Question: In this screenshot :

I want the three fields after the TextView "vidy" to be closer to each other. Here is the layout xml :
'''
<?xml version="1.0" encoding="utf-8"?>
<TableLayout xmlns:android="http://schemas.android.com/apk/res/android"
android:layout_width="match_parent"
android:layout_height="match_parent"
android:stretchColumns="*"
android:shrinkColumns="*"
style="@style/BazarStyle" >
<TableRow
android:id="@+id/tableRow1"
android:layout_width="fill_parent"
android:layout_height="wrap_content"
style="@style/BazarTitleStyle"
android:layout_span="5"
android:gravity="center"
android:layout_marginBottom="5dp">
<TextView
android:id="@+id/title_tv"
android:layout_width="wrap_content"
android:layout_height="fill_parent"
android:singleLine="true"
android:scrollHorizontally="true"
android:ellipsize="marquee"
android:marqueeRepeatLimit="marquee_forever"
android:textColor="#fff"
android:gravity="center"
style="@style/BazarStyleTransparent"/>
</TableRow>
<TableRow
android:id="@+id/tableRow2"
android:layout_width="fill_parent"
android:layout_height="wrap_content" >
<TextView
android:id="@+id/tvtype"
android:layout_width="wrap_content"
android:layout_height="wrap_content"
android:text="@string/od_type"
style="@style/BazarStyleLabel"
/>
<Spinner
android:id="@+id/type"
android:layout_width="fill_parent"
android:layout_height="wrap_content">
<requestFocus />
</Spinner>
</TableRow>
<TableRow
android:id="@+id/tableRow3"
android:layout_width="fill_parent"
android:layout_height="wrap_content" >
<TextView
android:id="@+id/tvproduit"
android:layout_width="wrap_content"
android:layout_height="wrap_content"
android:text="@string/od_product"
style="@style/BazarStyleLabel" />
<Spinner
android:id="@+id/produit"
android:layout_width="fill_parent"
android:layout_height="wrap_content"/>
</TableRow>
<TableRow
android:id="@+id/tableRow4"
android:layout_width="fill_parent"
android:layout_height="wrap_content" >
<TextView
android:id="@+id/tvtsena"
android:layout_width="wrap_content"
android:layout_height="wrap_content"
android:text="@string/od_market"
style="@style/BazarStyleLabel" />
<Spinner
android:id="@+id/tsena"
android:layout_width="fill_parent"
android:layout_height="wrap_content"/>
</TableRow>
<TableRow
android:id="@+id/tableRow5"
android:layout_width="fill_parent"
android:layout_height="wrap_content">
<TextView
android:id="@+id/tvqte"
android:layout_width="wrap_content"
android:layout_height="wrap_content"
android:text="@string/od_quantity"
style="@style/BazarStyleLabel" />
<EditText
android:id="@+id/qte"
android:layout_width="fill_parent"
android:layout_height="wrap_content"
android:inputType="number"/>
<EditText
android:id="@+id/fatra_qte"
android:layout_width="fill_parent"
android:layout_height="wrap_content"/>
</TableRow>
<TableRow
android:id="@+id/tableRow6"
android:layout_width="fill_parent"
android:layout_height="wrap_content">
<TextView
android:id="@+id/tvnorme"
android:layout_width="wrap_content"
android:layout_height="wrap_content"
android:text="@string/od_norm"
style="@style/BazarStyleLabel" />
<EditText
android:id="@+id/norme"
android:layout_width="fill_parent"
android:layout_height="wrap_content"/>
</TableRow>
<TableRow // the three fields are here
android:id="@+id/tableRow7"
android:layout_width="fill_parent"
android:layout_height="wrap_content">
<TextView
android:id="@+id/tvprix"
android:layout_width="wrap_content"
android:layout_height="wrap_content"
android:text="@string/od_price"
style="@style/BazarStyleLabel" />
<EditText
android:id="@+id/prix"
android:layout_width="fill_parent"
android:layout_height="wrap_content"
android:inputType="number"/>
<TextView
android:id="@+id/monnaie"
android:layout_height="wrap_content"
style="@style/BazarStyleLabel" />
<TextView
android:id="@+id/barre"
android:layout_height="wrap_content"
android:text="/"
style="@style/BazarStyleLabel" />
<EditText
android:id="@+id/fatra"
android:layout_width="fill_parent"
android:layout_height="wrap_content"
android:inputType="text"/>
</TableRow>
<TableRow
android:id="@+id/tableRow5"
android:layout_width="wrap_content"
android:layout_height="wrap_content"
android:layout_span="5"
android:gravity="center">
<Button
android:id="@+id/ok"
android:layout_width="wrap_content"
android:layout_height="wrap_content"
android:text="@string/button_ok" />
</TableRow>
</TableLayout>
'''
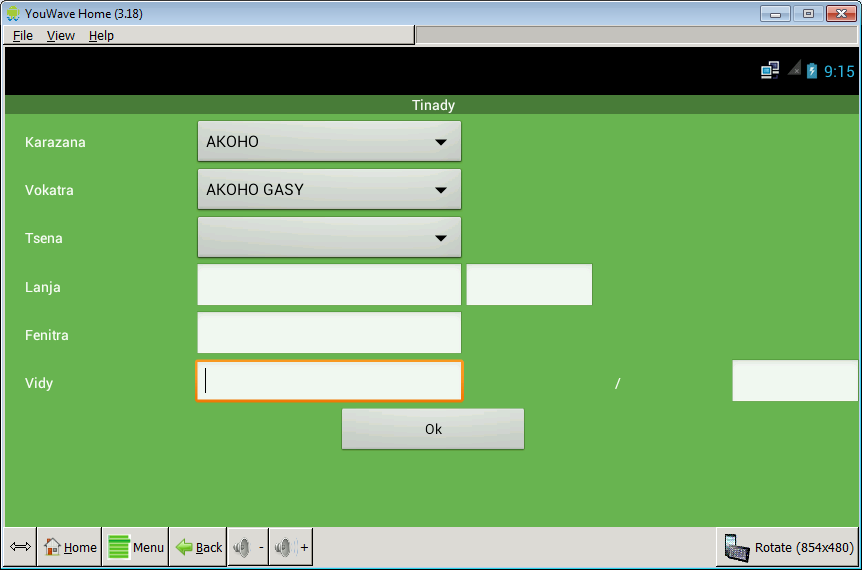
Answer: Try this code for table row
'''
<TableRow
android:id="@+id/tableRow7"
android:layout_width="match_parent"
android:layout_height="wrap_content" >
<TextView
android:id="@+id/tvprix"
android:layout_width="wrap_content"
android:layout_height="wrap_content"
android:text="@string/od_price"
style="@style/BazarStyleLabel" />
<LinearLayout
android:layout_width="match_parent"
android:layout_height="wrap_content"
android:layout_weight="2"
android:orientation="horizontal" >
<EditText
android:id="@+id/prix"
android:layout_width="match_parent"
android:layout_height="wrap_content"
android:layout_weight="1"
android:inputType="number" />
<TextView
android:id="@+id/monnaie"
android:layout_width="wrap_content"
android:layout_height="wrap_content"
android:text="bbbb" />
<TextView
android:id="@+id/barre"
android:layout_width="wrap_content"
android:layout_height="wrap_content"
android:text="/" />
<EditText
android:id="@+id/fatra"
android:layout_width="match_parent"
android:layout_height="wrap_content"
android:layout_weight="1"
android:inputType="text" />
</LinearLayout>
</TableRow>
'''